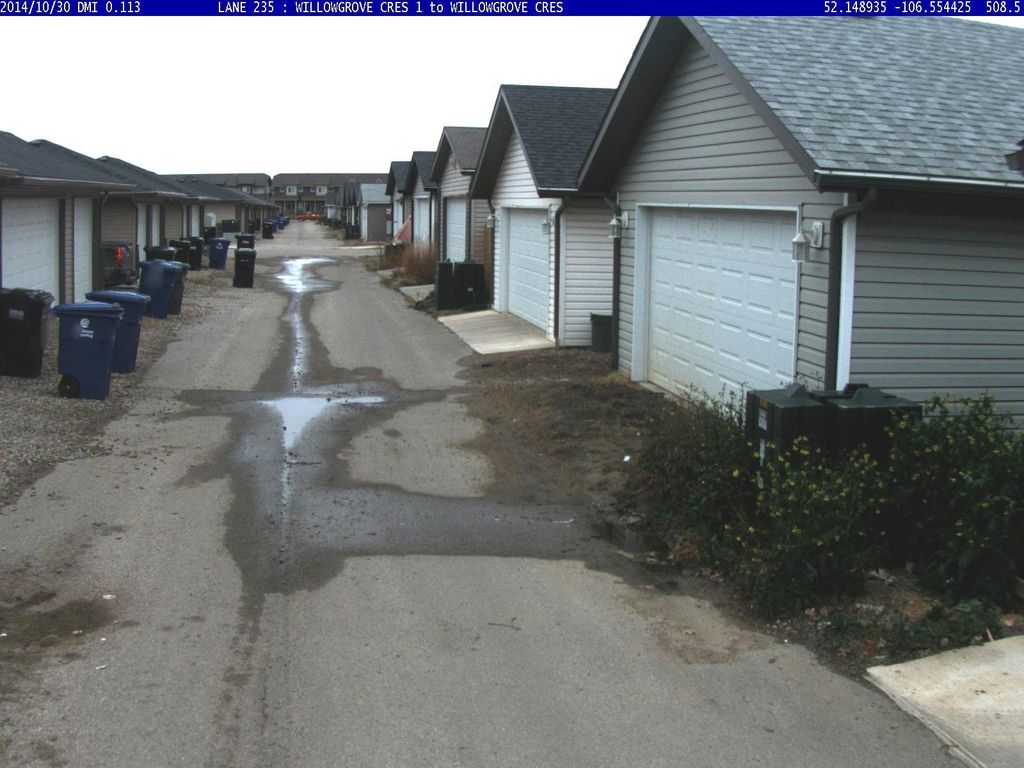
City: saskatoon